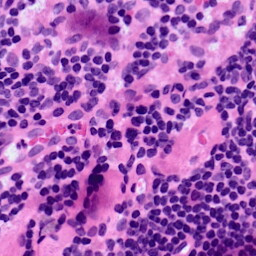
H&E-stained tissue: LymphNode